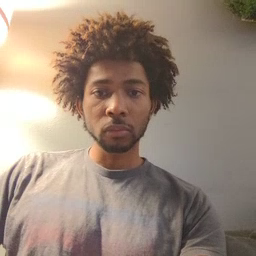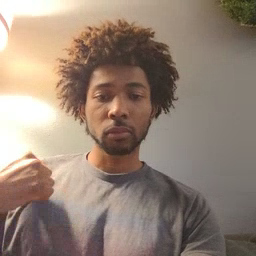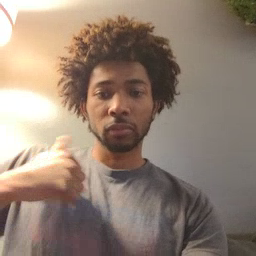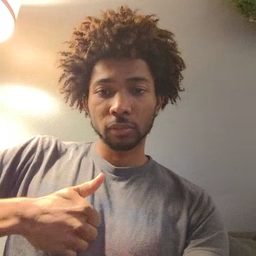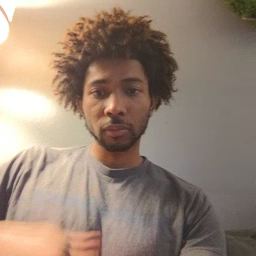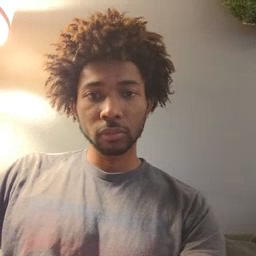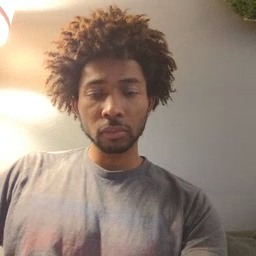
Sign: jacket